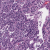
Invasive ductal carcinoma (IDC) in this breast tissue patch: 1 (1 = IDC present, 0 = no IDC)